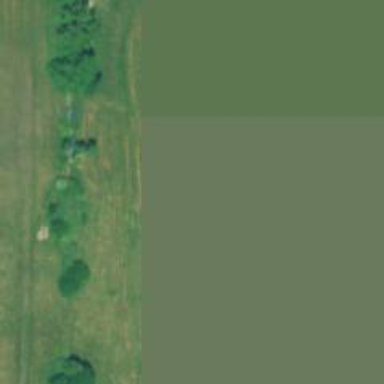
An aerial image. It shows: Bridleway.